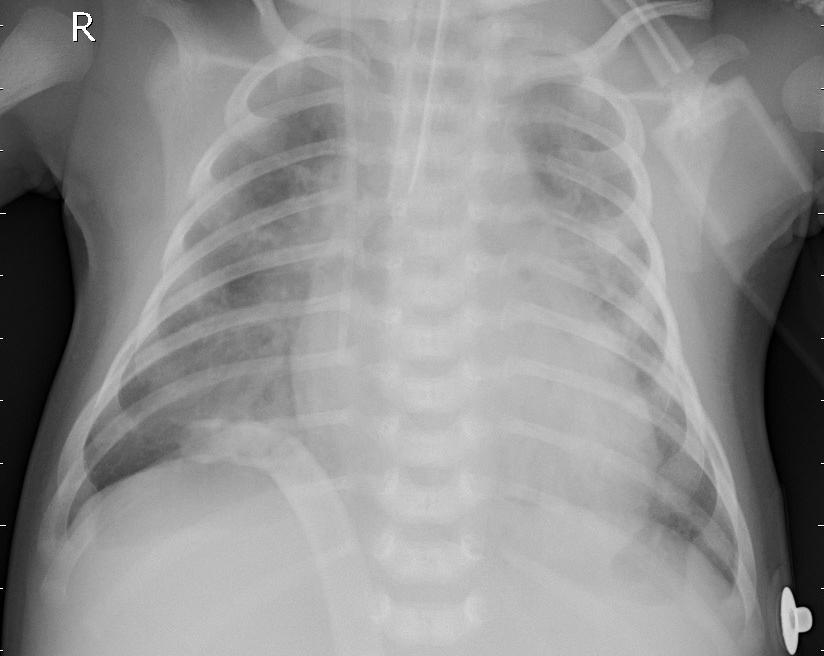
Diagnosis: PNEUMONIA